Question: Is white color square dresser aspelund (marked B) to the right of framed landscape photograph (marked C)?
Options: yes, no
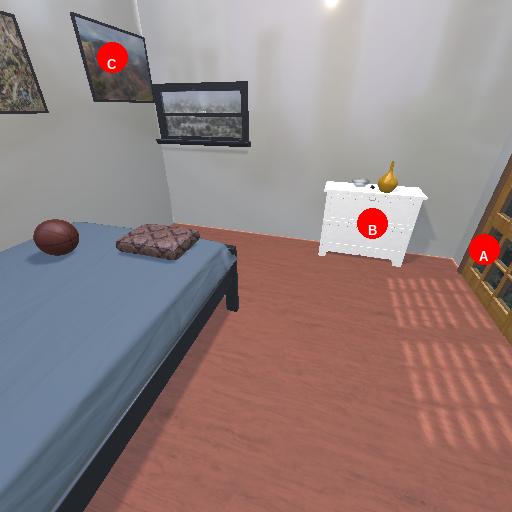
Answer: yes